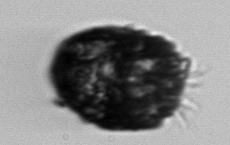
Label: Stenosemella_pacifica